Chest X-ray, PA view. Patient: 21 years old, sex M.
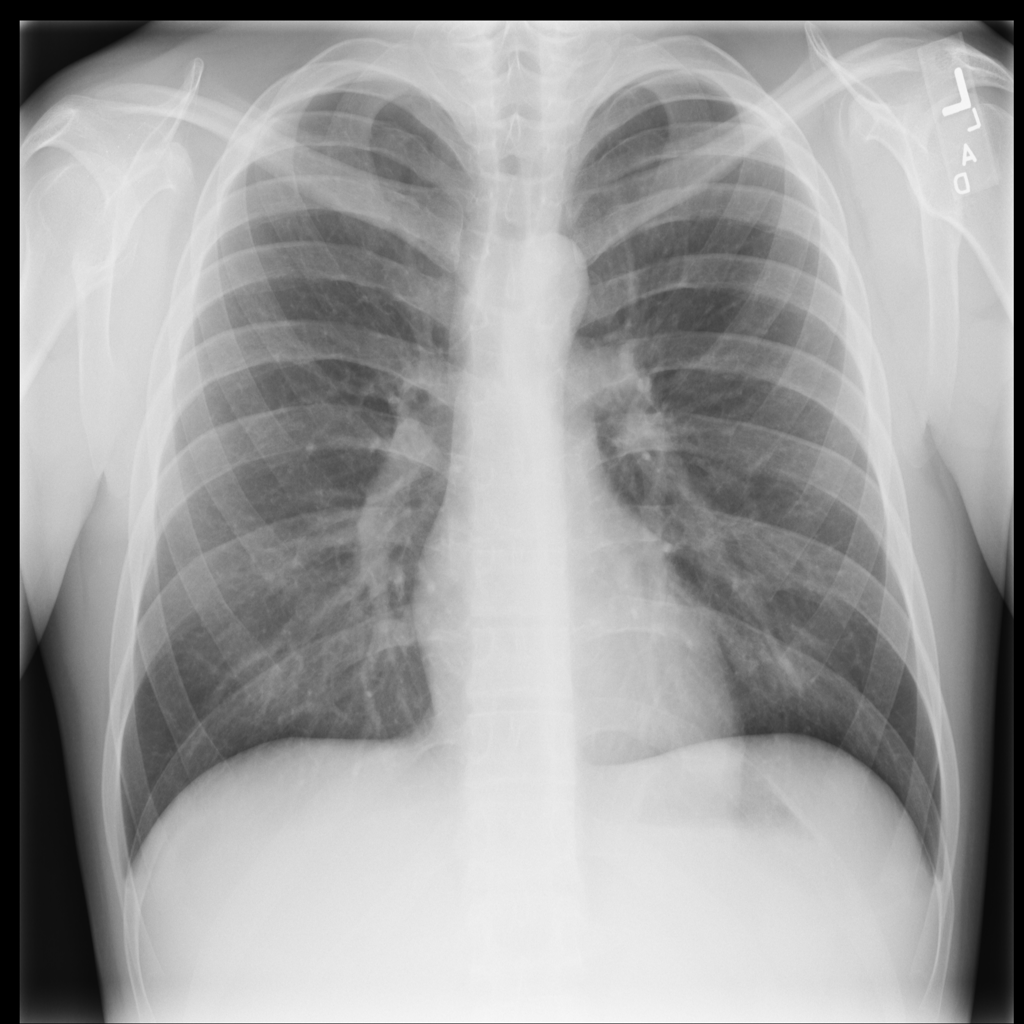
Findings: No Finding